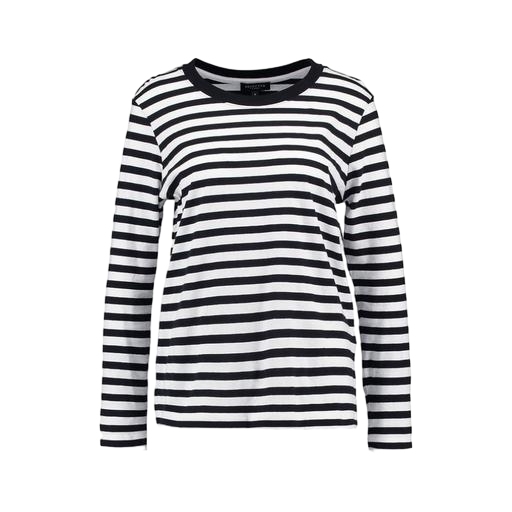
black striped long-sleeve t-shirt, black and white long sleeved shirt, black and white striped shirt, white background